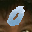
Label: 0